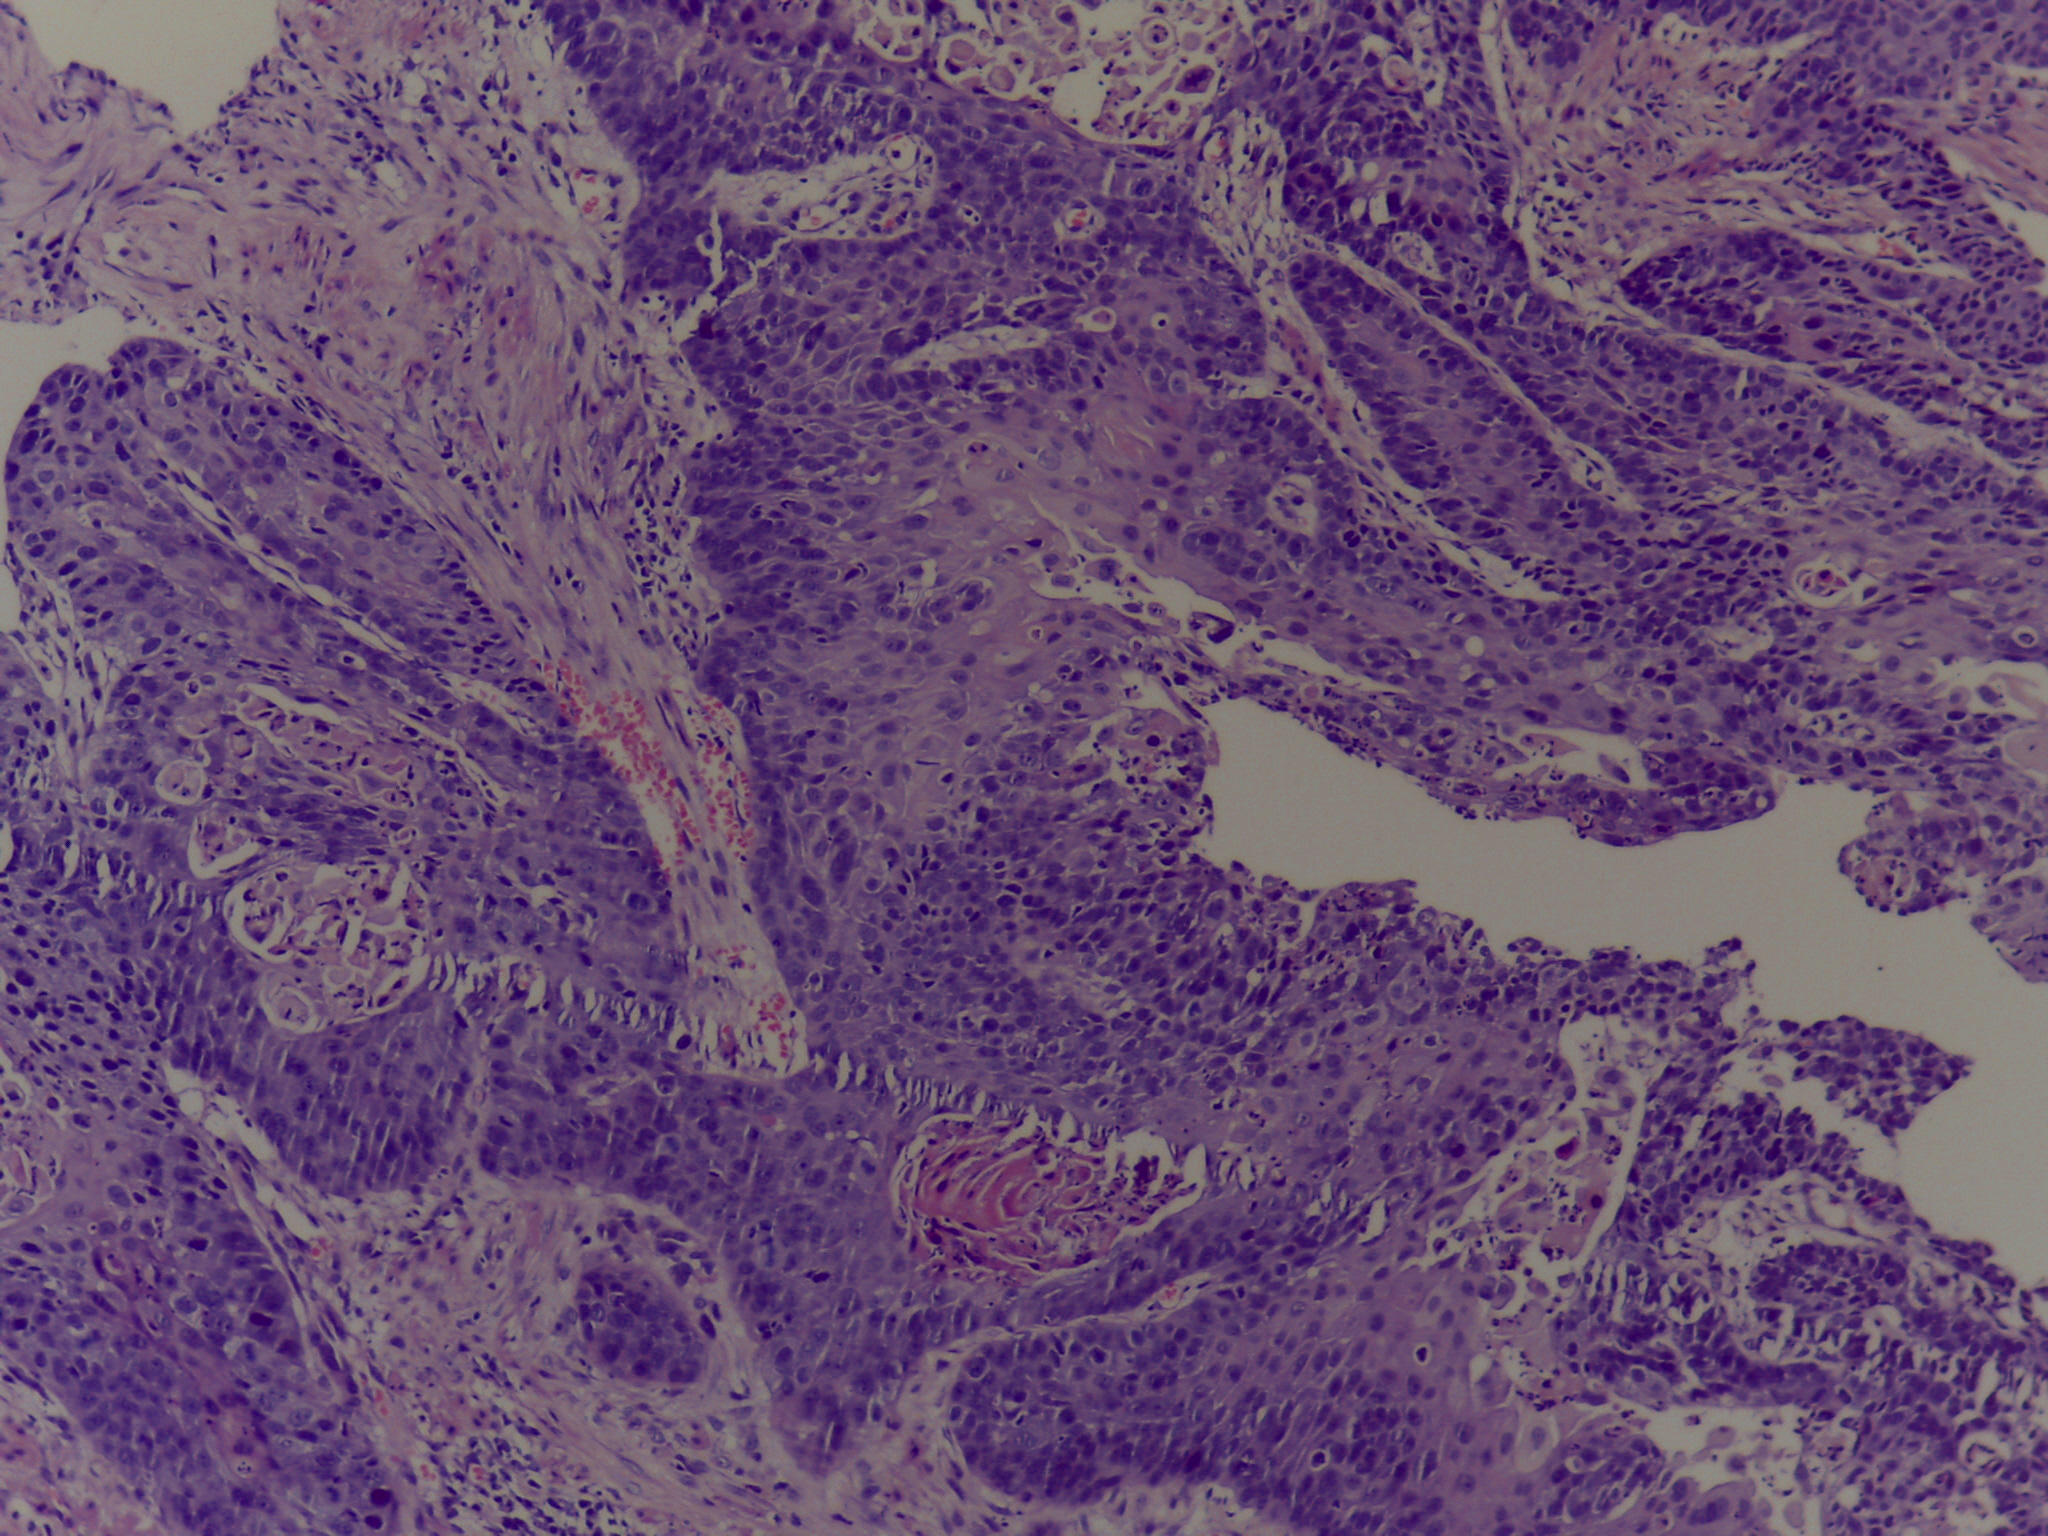
Diagnosis: OSCC